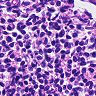
Metastatic tissue present: no